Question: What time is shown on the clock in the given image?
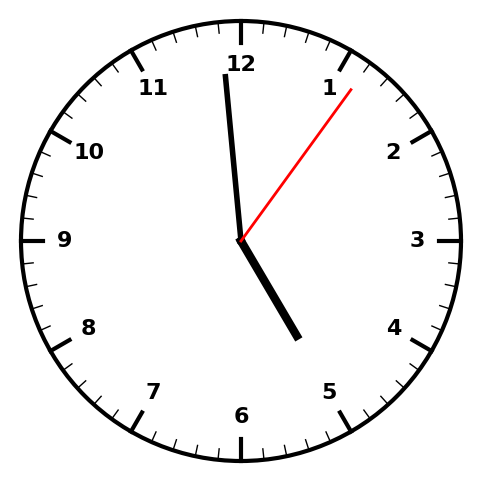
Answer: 04:59:06